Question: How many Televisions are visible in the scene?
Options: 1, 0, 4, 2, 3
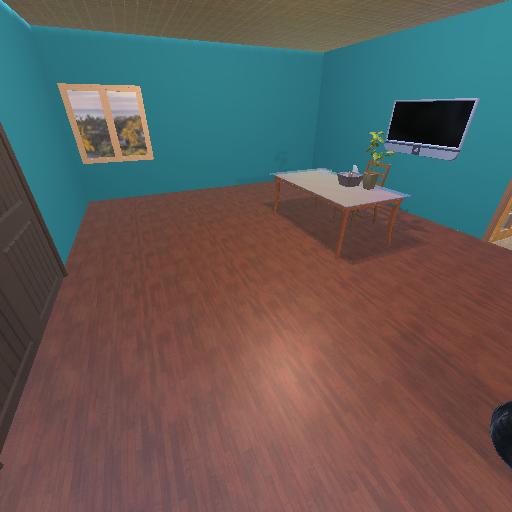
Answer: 1